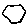
Label: hexagon